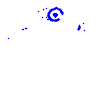
Particle: electron